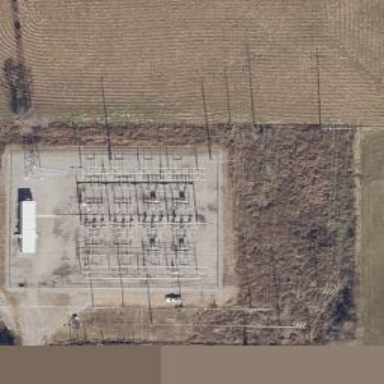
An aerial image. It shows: Switch used for power control.